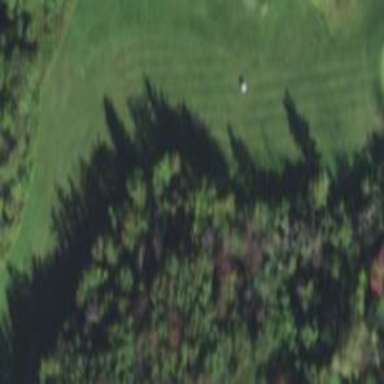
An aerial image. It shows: Scenic golf fairway.